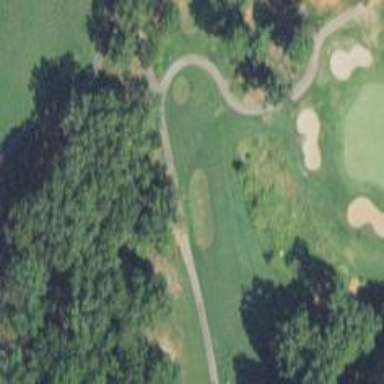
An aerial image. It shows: Path for both road and golf.